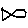
Label: fish